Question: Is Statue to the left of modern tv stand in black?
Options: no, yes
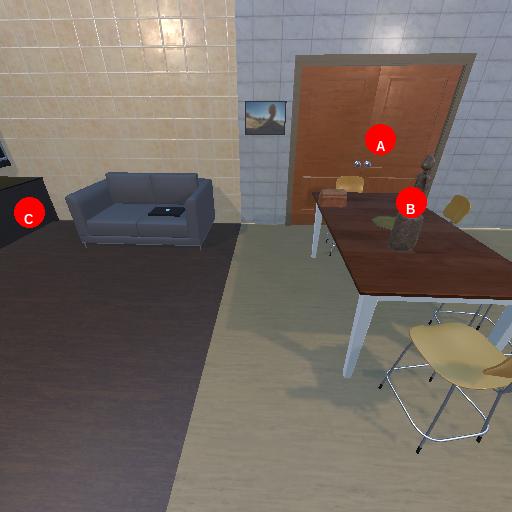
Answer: no